Question: Do servers "per standard" (1) use write-time vs read-time optimization (2) behind the scenes? For example as a result of logging frequently run queries?
Does the calculation of number of operations hold the scrutiny of a seasoned computer scientist?

1. I know "standard" is a wide question.
2. I wonder if there is a better name for it.
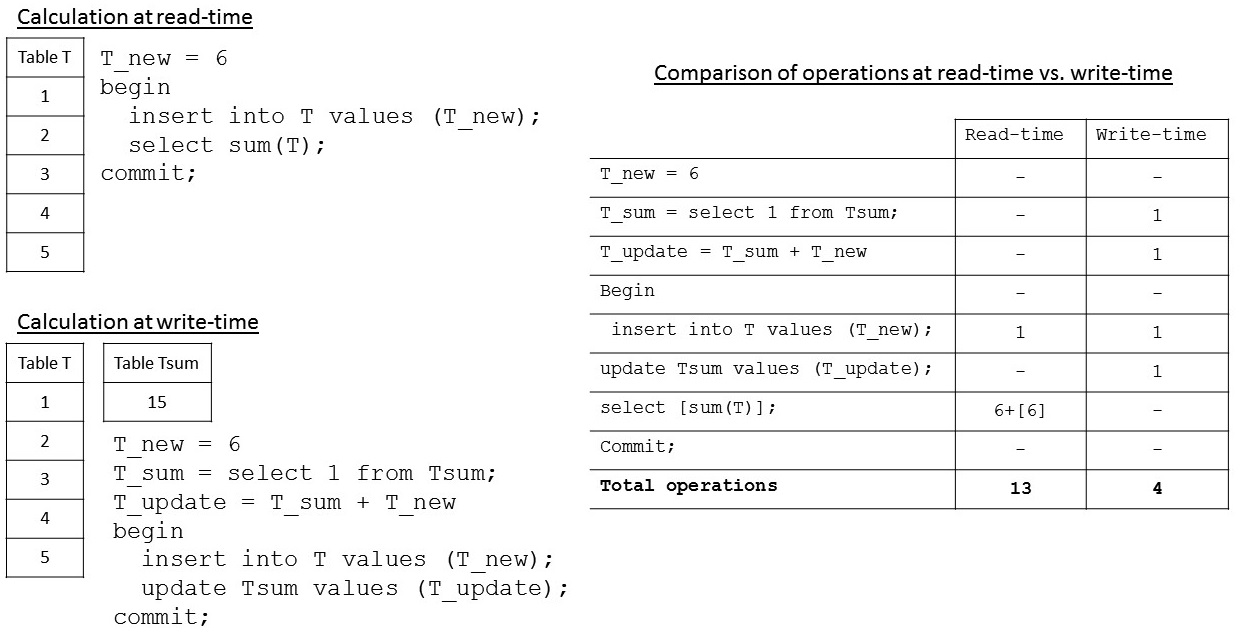
Answer: No database that I know of does this completely automatically. Most queries are far more complicated than 'select sum(T)', so in the general case, figuring out how to incrementally update a previous result is impractical, if not impossible (consider 'select hash(sum(T))' as a trivial example). And even when it's possible, it's not necessarily helpful; depending on your application, trading insert performance for select performance may not be in your best interests.
That said, many RDBMSs offer exactly this behaviour in the form of <URL>' would certainly qualify - they will update this result automatically, and employ it in other queries wherever possible.
The same result is achievable in most other RDBMSs (such as Postgres), though with some extra effort on the user's part. By creating triggers on 'T', you can automatically update 'Tsum', and query it directly.